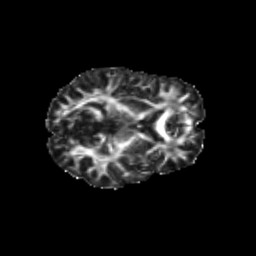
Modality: FA
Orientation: axial
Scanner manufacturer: siemens
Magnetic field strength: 3 T
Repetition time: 9.2 s
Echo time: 0.084 s